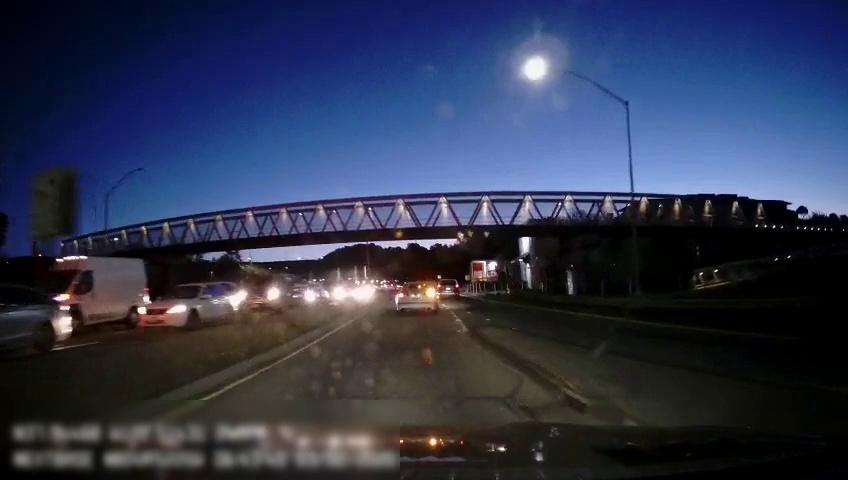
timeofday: Night
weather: Other
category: Drivable Space
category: Drivable Space
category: Vehicles | Car
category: Vehicles | Car
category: Vehicles | Truck
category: Vehicles | Car
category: Vehicles | Truck
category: Vehicles | Car
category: Vehicles | SUV
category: Lanes | Current Lane
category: Lanes | Current Lane
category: Lanes | Alternate Lane